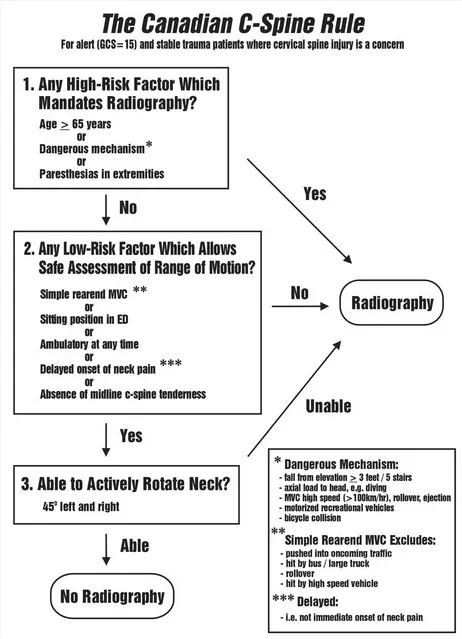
The Canadian C-Spine Rule. Reuse with permission from the author.
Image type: chart (chart)